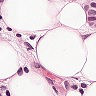
Metastatic tissue present: yes